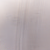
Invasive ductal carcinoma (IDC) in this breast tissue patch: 0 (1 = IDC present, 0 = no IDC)